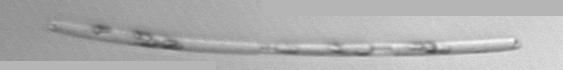
Label: Eucampia_morphytype1